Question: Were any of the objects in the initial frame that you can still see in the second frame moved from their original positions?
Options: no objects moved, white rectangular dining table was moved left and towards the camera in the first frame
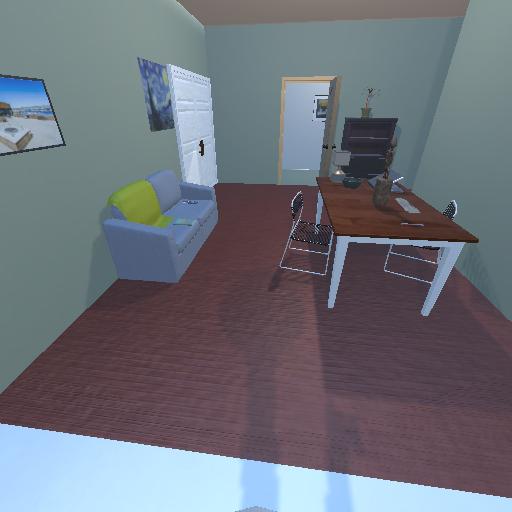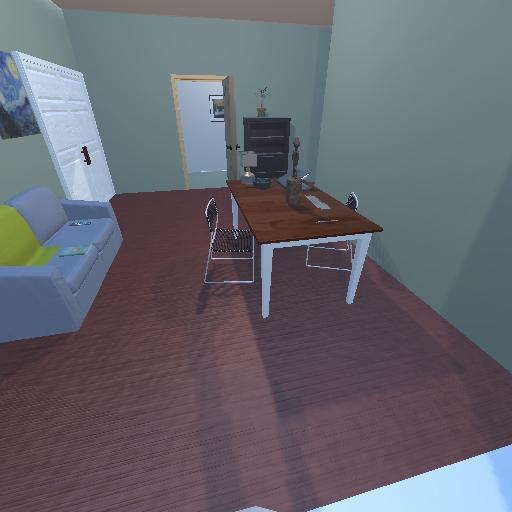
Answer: no objects moved